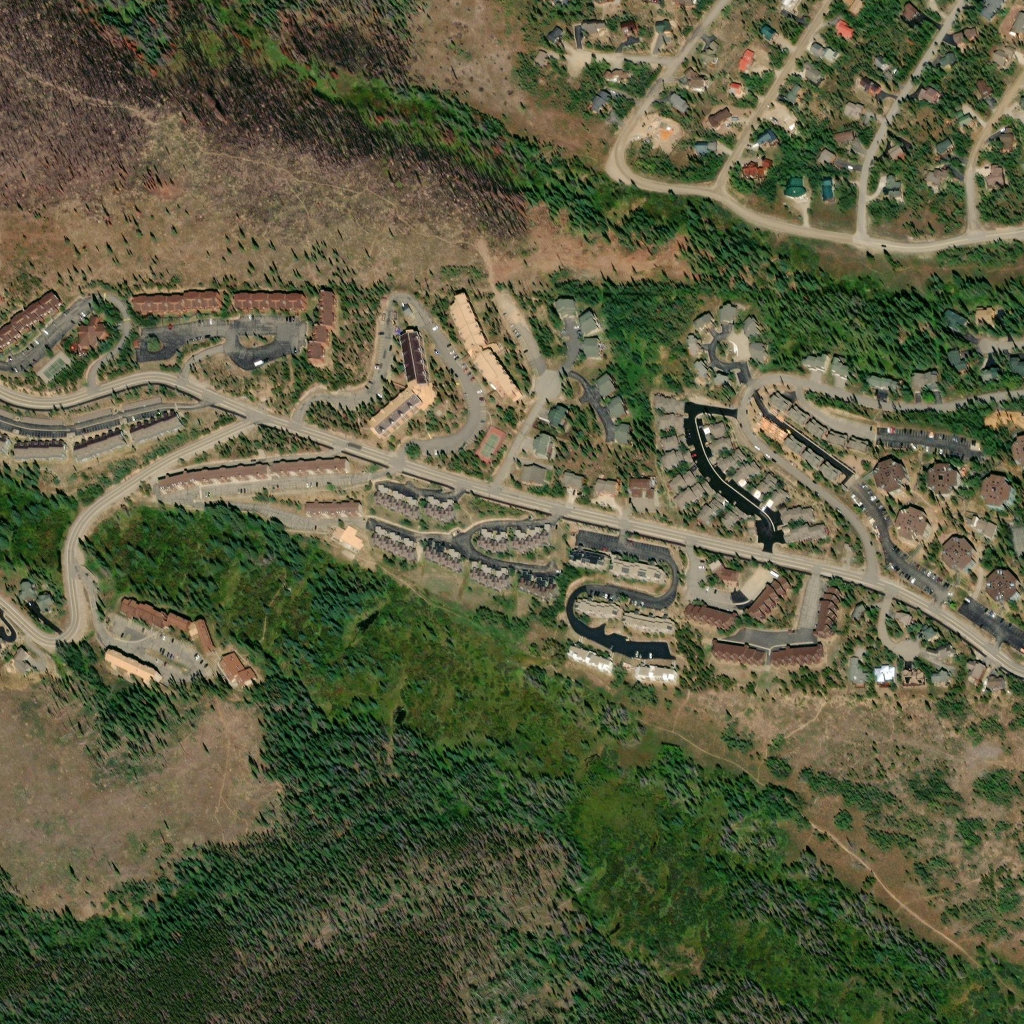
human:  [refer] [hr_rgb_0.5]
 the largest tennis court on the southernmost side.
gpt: <box>[[46, 41, 49, 45, 0]]</box>